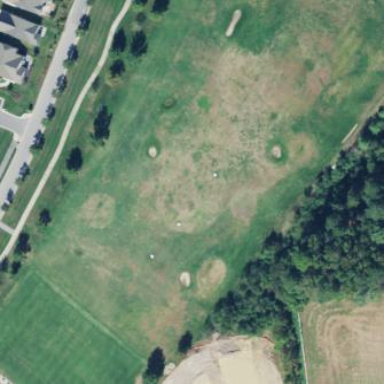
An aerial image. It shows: Grassy area designated for driving range golf.